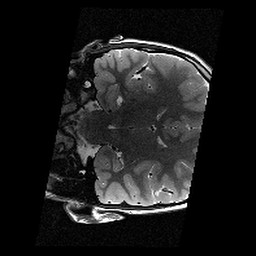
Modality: T2w
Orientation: coronal
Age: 11
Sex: female
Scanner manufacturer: siemens
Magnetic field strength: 3 T
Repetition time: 9.23 s
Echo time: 0.067 s